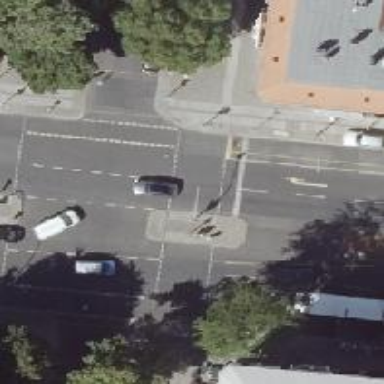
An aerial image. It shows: Footway located on traffic island.